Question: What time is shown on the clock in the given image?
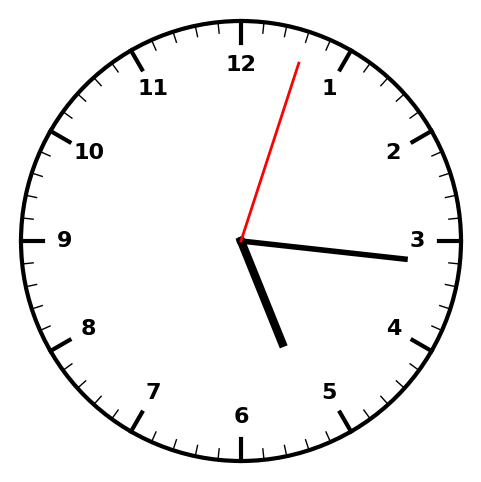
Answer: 05:16:03